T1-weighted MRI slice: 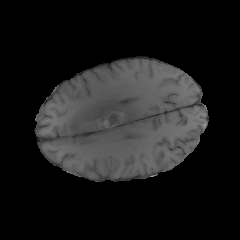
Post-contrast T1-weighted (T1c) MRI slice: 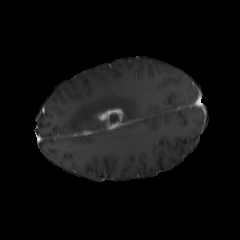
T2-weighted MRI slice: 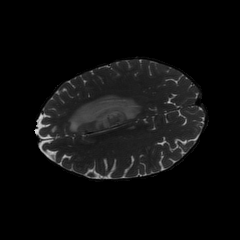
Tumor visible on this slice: yes